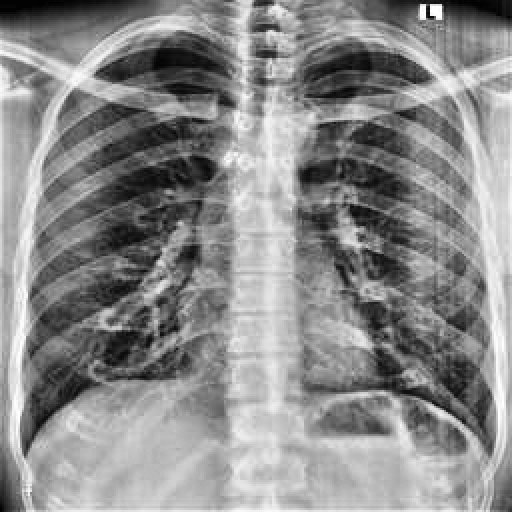
Finding: NORMAL